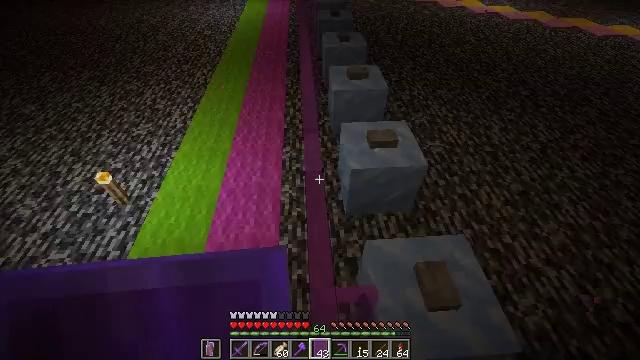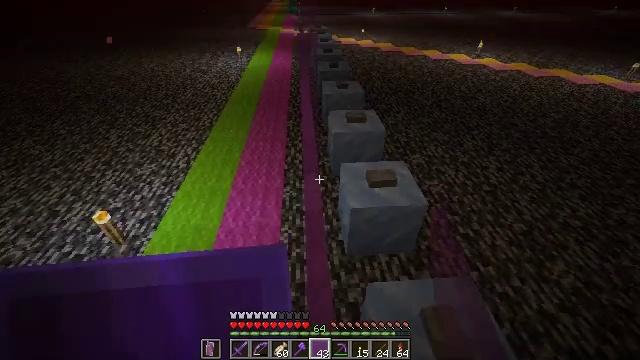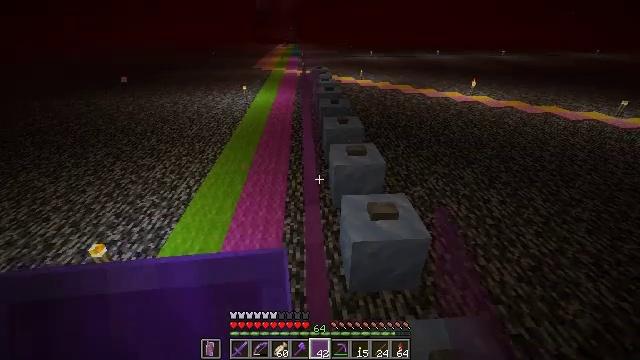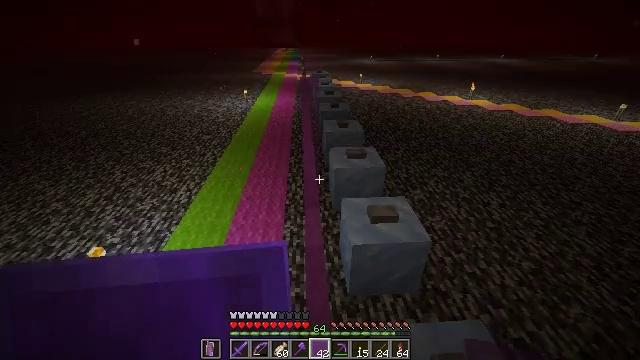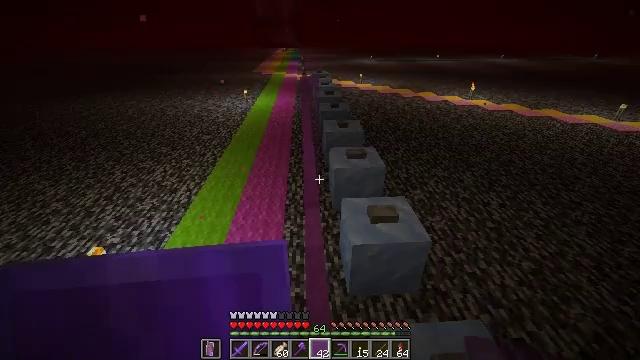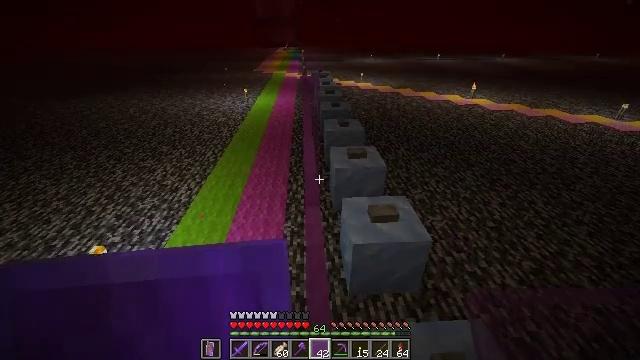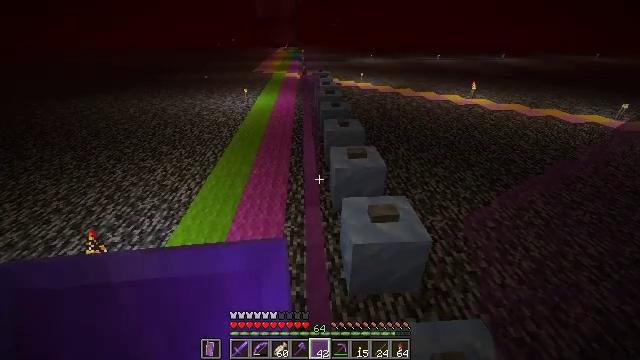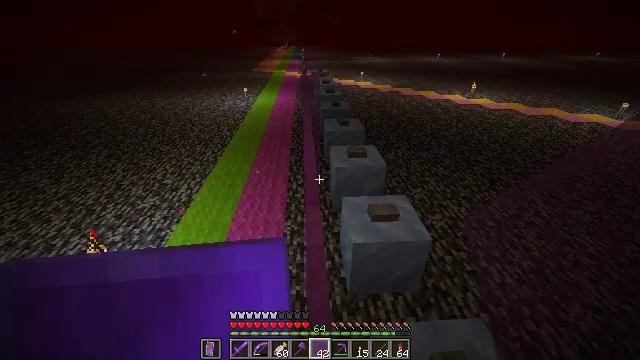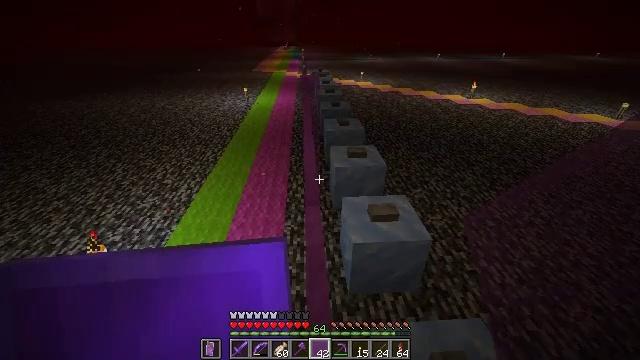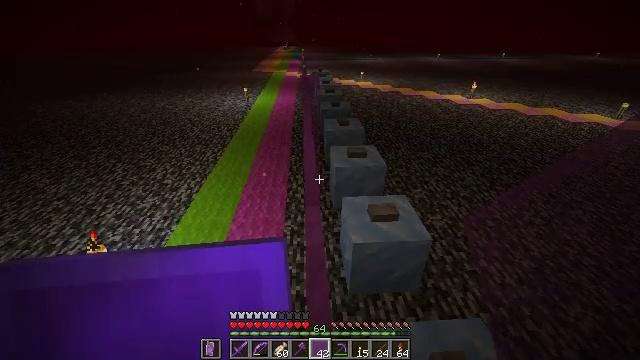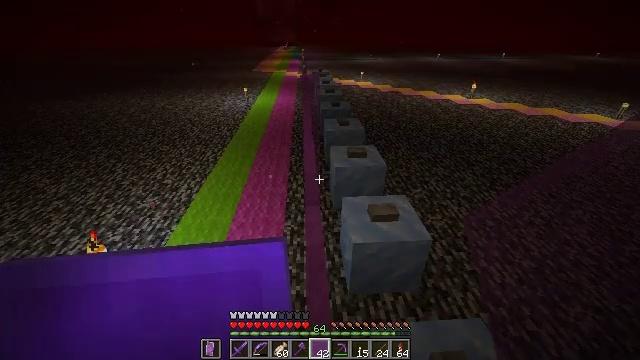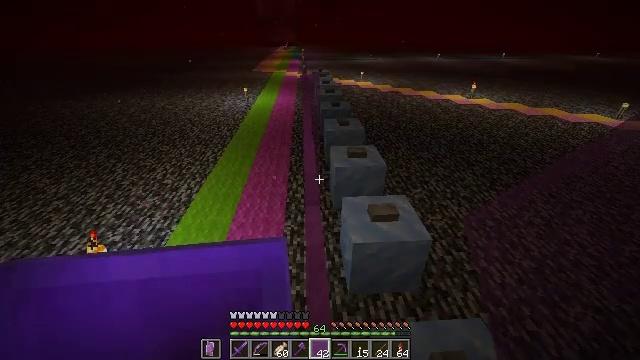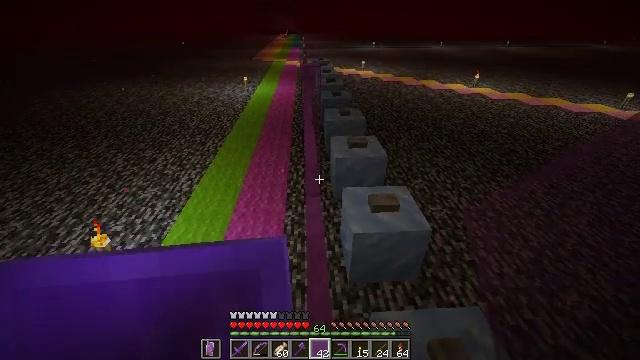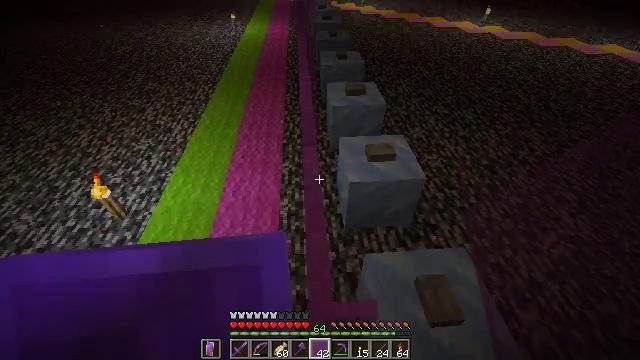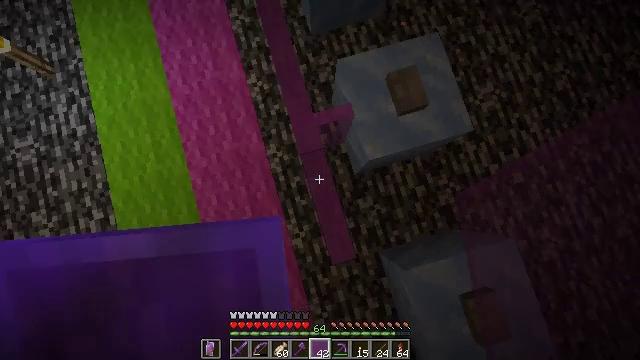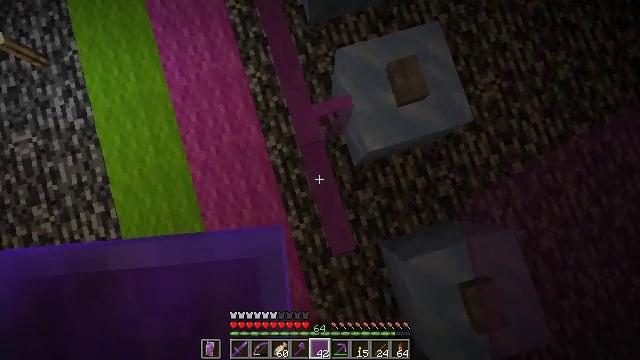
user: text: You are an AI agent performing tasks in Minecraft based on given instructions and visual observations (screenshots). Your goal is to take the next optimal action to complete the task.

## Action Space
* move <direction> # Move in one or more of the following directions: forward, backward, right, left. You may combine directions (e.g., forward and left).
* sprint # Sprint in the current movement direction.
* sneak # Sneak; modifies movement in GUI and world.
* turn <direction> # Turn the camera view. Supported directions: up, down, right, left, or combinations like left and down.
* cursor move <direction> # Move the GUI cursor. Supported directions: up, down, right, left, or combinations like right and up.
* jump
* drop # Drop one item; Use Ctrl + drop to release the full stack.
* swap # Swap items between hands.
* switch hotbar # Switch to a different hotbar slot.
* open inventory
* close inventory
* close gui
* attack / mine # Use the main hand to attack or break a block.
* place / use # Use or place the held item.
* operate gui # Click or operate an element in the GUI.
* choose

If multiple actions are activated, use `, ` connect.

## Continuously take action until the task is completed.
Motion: motion action
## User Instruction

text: Break the magenta stained glass pane.
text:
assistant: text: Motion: sneak, turn up
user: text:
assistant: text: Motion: sneak, turn up
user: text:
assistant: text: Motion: sneak
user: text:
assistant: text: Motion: sneak
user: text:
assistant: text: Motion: sneak
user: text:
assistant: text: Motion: sneak
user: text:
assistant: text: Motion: sneak
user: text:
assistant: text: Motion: sneak
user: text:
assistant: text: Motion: sneak
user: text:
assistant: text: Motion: sneak
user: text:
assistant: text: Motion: sneak
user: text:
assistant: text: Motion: sneak, turn down
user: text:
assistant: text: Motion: sneak, turn down
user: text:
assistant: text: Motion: sneak, turn right and down
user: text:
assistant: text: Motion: sneak, turn down
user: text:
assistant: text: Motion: move right, sneak
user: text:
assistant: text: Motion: move right, sneak
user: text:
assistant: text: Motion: move right, sneak
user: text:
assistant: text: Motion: move right, sneak
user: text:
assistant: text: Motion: move right, sneak
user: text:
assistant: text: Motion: move right, sneak
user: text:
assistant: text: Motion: move right, sneak
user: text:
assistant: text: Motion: sneak
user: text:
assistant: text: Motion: sneak
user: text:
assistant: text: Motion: move right, sneak, turn left
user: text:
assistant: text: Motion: move right, sneak
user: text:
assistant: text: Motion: sneak
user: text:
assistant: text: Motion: sneak
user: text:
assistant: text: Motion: sneak
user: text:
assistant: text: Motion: sneak